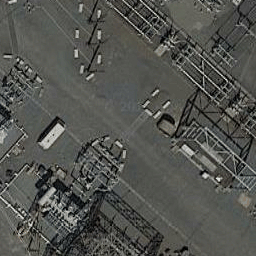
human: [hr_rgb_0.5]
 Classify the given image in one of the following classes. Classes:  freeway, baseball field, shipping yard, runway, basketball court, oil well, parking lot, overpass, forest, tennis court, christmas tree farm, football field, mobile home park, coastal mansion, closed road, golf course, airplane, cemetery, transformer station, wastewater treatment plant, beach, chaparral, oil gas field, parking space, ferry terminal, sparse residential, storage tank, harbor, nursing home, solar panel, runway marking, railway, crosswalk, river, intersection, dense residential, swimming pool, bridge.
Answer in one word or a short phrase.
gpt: transformer station